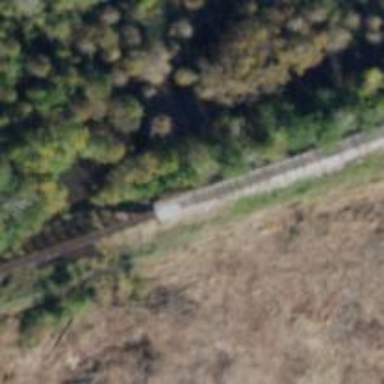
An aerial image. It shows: Bridge over railway line.